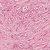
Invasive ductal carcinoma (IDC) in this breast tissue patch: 1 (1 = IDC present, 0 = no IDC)